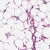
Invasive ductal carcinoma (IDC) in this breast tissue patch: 0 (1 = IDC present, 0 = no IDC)